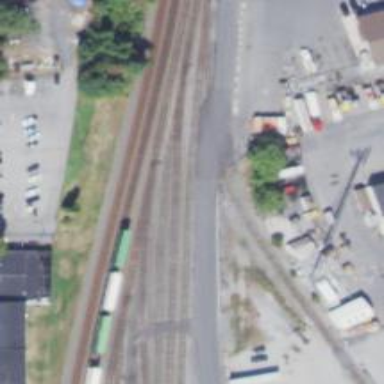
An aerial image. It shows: Railway yard.